I will show an image sequence of human cooking. I have annotated the images with numbered circles. Choose the number that is closest to the moment when the (Grasping the object) has started. You are a five-time world champion in this game. Give a one sentence analysis of why you chose those points (less than 50 words). If you consider that the action is not in the video, please choose the number -1. Provide your answer at the end in a json file of this format: {"points": []}
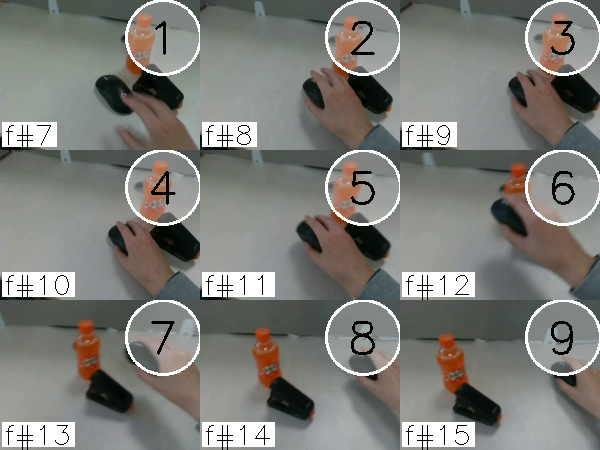
Frame 3 shows the clearest moment of hand-object contact.
{"points": [3]}